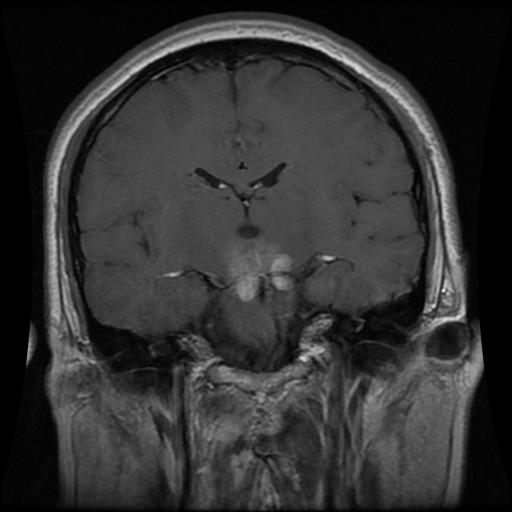
Label: pituitary